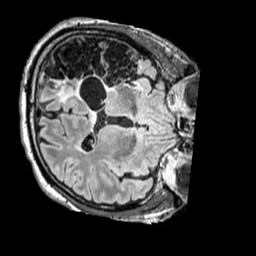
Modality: FLAIR
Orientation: axial
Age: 58
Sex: male
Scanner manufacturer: siemens
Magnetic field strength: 3 T
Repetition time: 5 s
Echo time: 0.387 s